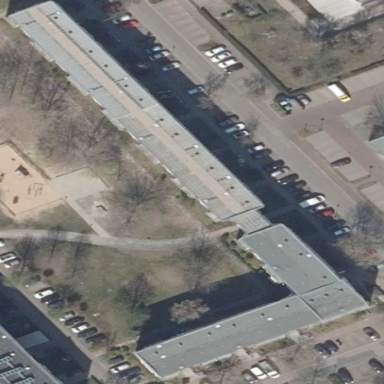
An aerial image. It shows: Flat roof building with grey roof.